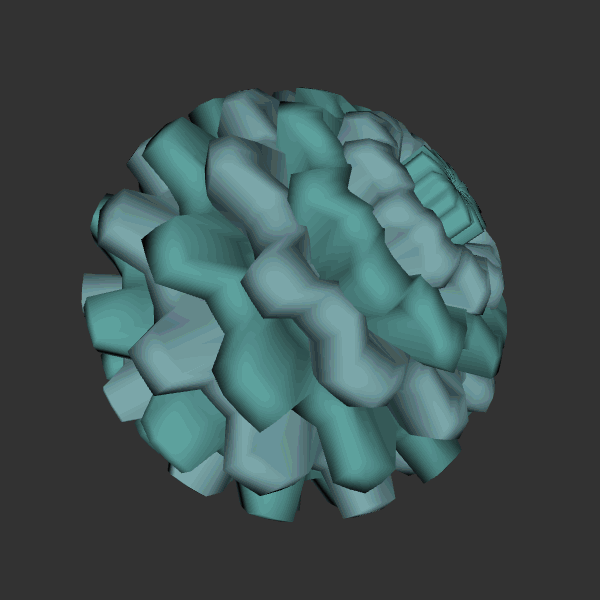
Background: dark